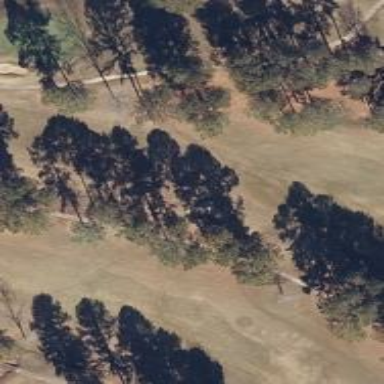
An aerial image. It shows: View of golf hole.